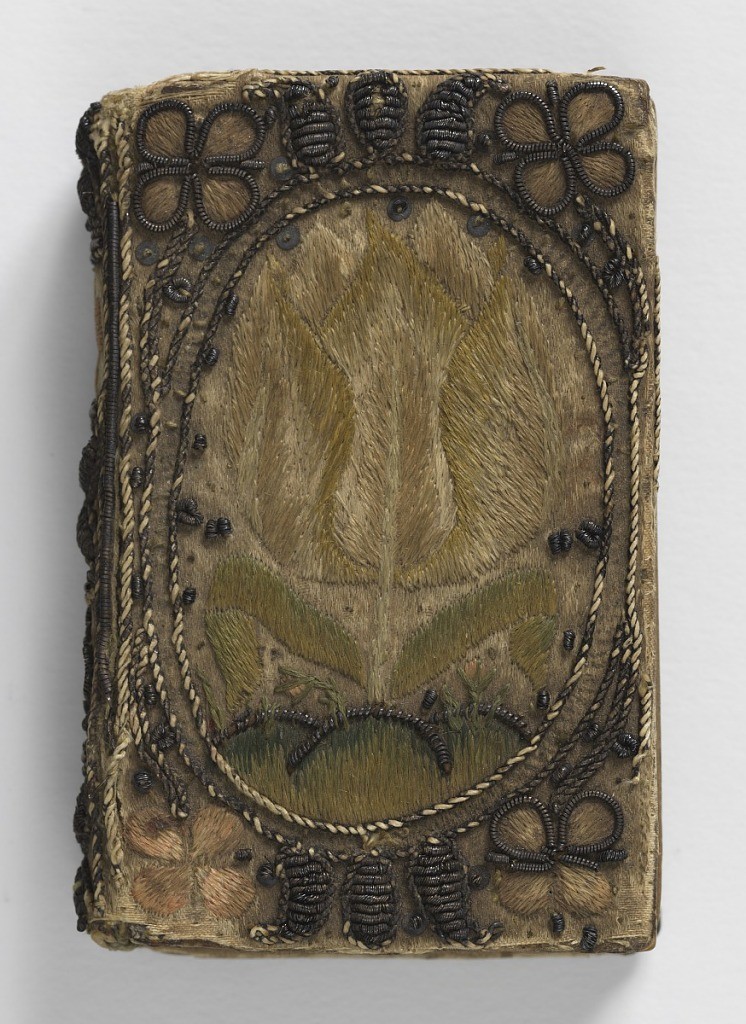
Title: Book with embroidered cover
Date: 1639
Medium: paper, silk, metallic thread Technique: embroidered
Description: Book of Psalms with an embroidered of a tulip in a gold frame.